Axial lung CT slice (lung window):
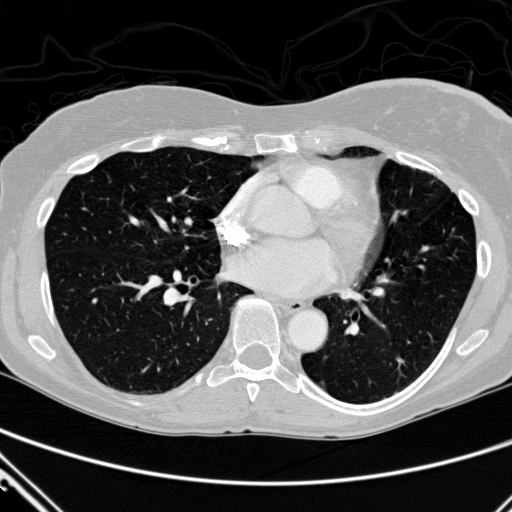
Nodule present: no